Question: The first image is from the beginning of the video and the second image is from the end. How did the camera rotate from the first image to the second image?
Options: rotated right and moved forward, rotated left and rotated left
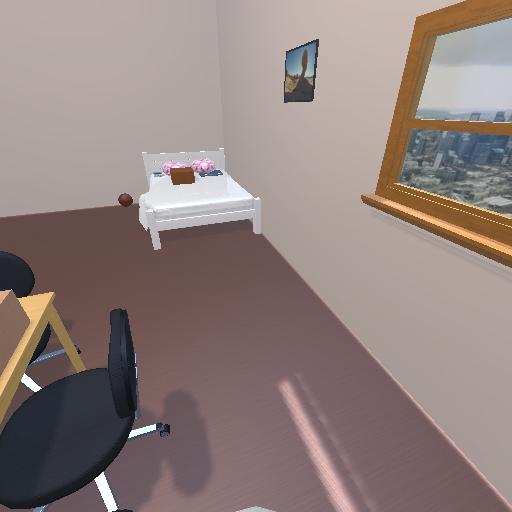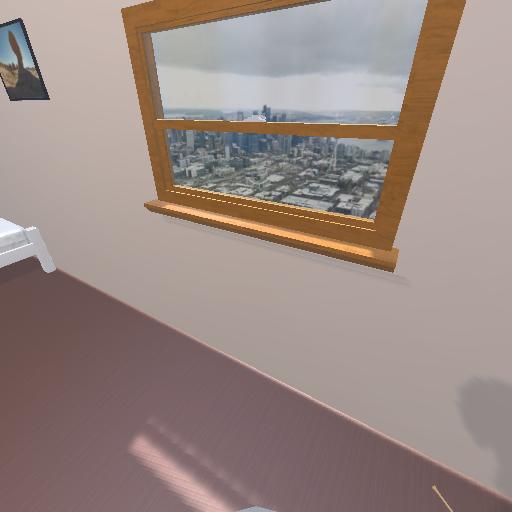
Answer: rotated right and moved forward